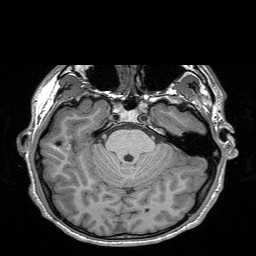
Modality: T1w
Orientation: coronal
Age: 21
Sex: male
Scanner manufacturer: siemens
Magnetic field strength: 3 T
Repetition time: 1.9 s
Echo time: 0.00227 s